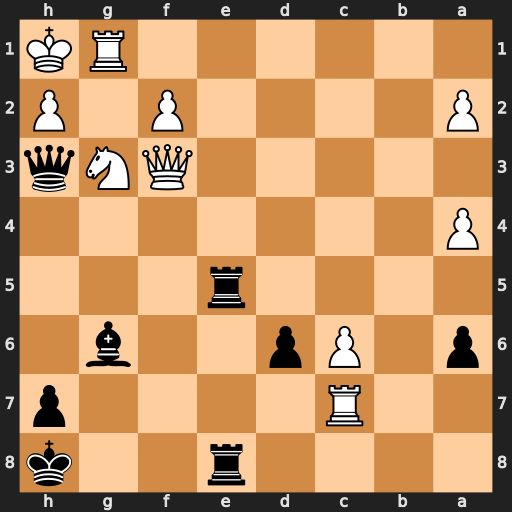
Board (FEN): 4r2k/2R4p/p1Pp2b1/4r3/P7/5QNq/P4P1P/6RK
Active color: b
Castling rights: -
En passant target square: -
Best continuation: Be4 Qxe4 Rxe4